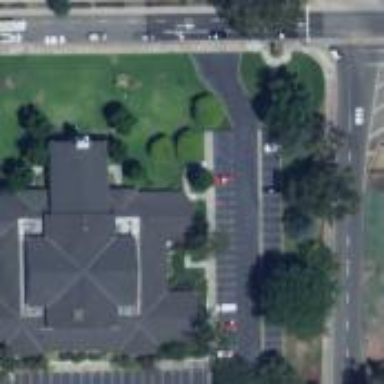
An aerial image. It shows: Parking space.